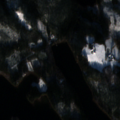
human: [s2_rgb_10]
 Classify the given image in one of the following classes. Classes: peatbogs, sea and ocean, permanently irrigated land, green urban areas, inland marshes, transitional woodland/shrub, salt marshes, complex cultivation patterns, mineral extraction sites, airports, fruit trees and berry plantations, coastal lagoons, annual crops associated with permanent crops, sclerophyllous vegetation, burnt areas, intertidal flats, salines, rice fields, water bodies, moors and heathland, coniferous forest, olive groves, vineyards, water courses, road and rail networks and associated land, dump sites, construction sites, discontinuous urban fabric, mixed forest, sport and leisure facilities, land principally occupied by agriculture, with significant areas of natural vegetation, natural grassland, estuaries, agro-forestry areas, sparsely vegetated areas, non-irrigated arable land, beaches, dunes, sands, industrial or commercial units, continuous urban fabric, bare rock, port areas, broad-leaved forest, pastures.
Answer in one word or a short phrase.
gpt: land principally occupied by agriculture, with significant areas of natural vegetation, coniferous forest, mixed forest, water bodies